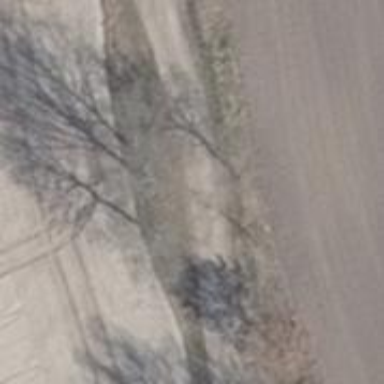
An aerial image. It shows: Single tag "natural: tree."